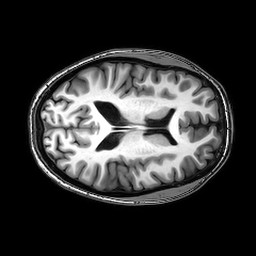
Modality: T1w
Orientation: axial
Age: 22
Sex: female
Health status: healthy
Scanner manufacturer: philips
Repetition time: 0.008179 s
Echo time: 0.00376 s